Field crop: maize
Growth stage: 2
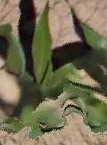
Species: maize